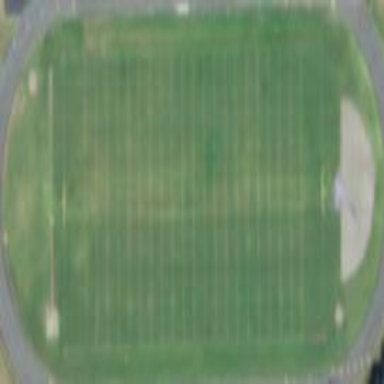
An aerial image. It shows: American football pitch with grass surface.